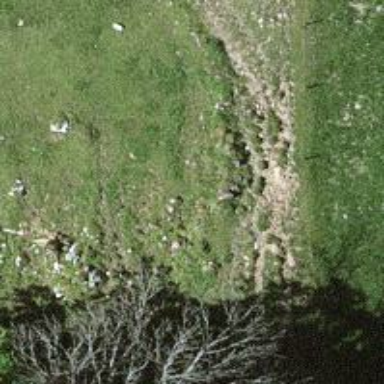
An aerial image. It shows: Dry stone wall barrier.